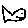
Label: fish